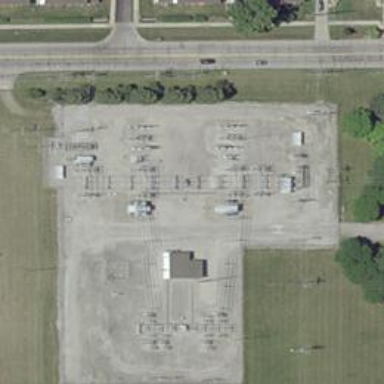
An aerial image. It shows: Switch for power supply.